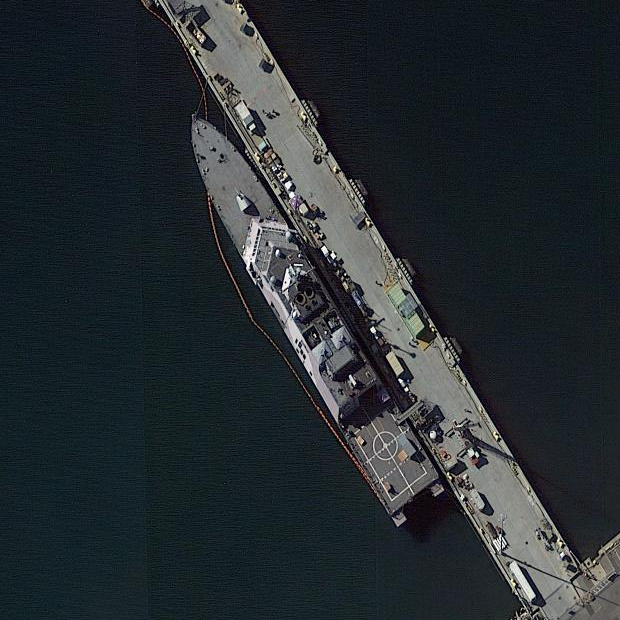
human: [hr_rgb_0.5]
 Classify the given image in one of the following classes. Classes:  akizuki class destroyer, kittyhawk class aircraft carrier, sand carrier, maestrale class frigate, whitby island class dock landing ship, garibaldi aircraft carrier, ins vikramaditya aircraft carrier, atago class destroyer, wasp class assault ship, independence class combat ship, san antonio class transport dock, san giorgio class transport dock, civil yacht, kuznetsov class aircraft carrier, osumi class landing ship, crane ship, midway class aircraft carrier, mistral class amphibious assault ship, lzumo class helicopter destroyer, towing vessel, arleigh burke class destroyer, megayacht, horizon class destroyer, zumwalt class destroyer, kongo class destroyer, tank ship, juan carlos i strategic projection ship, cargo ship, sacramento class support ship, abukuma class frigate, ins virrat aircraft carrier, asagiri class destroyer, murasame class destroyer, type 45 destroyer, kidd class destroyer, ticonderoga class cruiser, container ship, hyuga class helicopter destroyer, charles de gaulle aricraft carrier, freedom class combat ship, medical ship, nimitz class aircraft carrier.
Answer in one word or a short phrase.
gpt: Freedom class combat ship